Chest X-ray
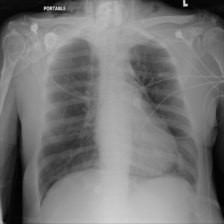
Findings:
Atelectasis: negative
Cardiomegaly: negative
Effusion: negative
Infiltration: negative
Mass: negative
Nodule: negative
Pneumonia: negative
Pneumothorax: negative
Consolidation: negative
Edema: negative
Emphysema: positive
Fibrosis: negative
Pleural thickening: negative
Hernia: negative